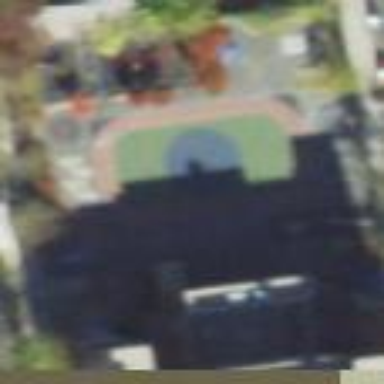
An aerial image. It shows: Paved playground in recreation ground with playground theme.